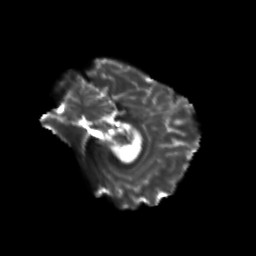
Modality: T2w
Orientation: sagittal
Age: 25
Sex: female
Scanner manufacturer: siemens
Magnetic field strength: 3 T
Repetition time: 3.5 s
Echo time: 0.113 s